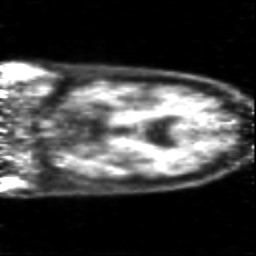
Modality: PET
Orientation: coronal
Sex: male
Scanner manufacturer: siemens